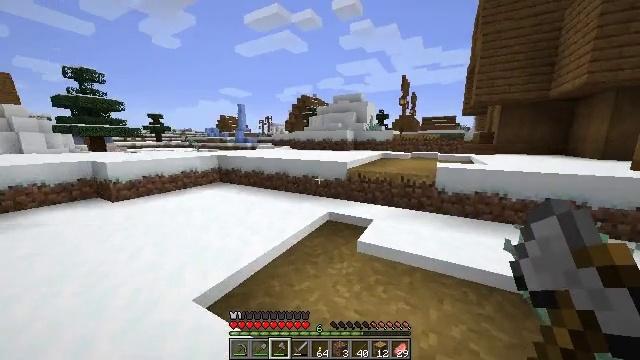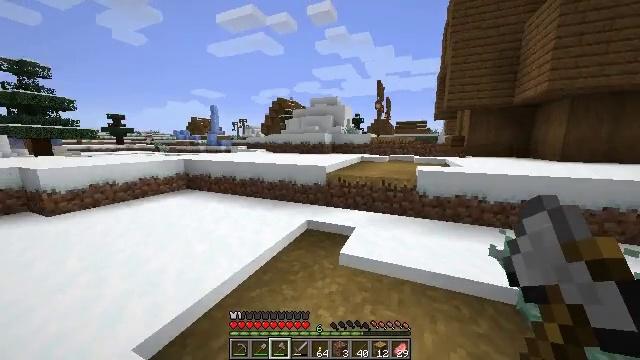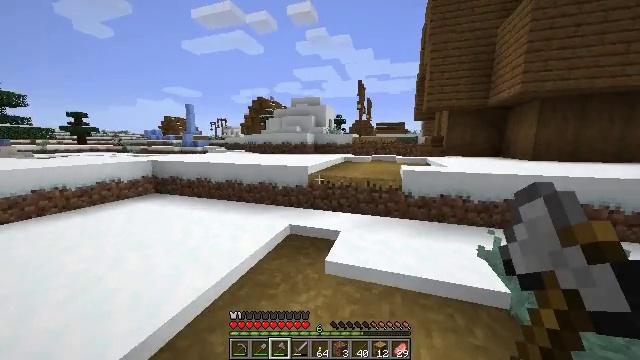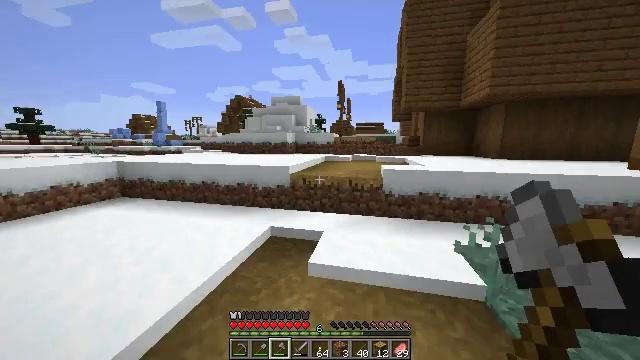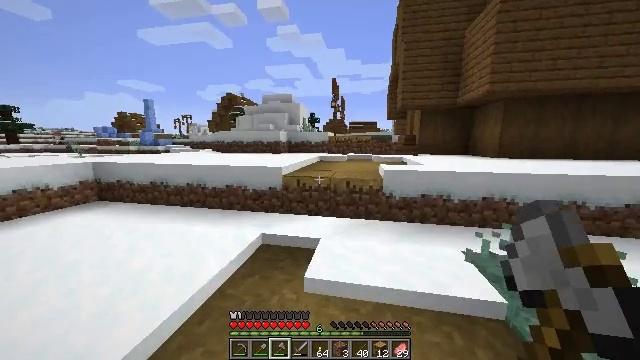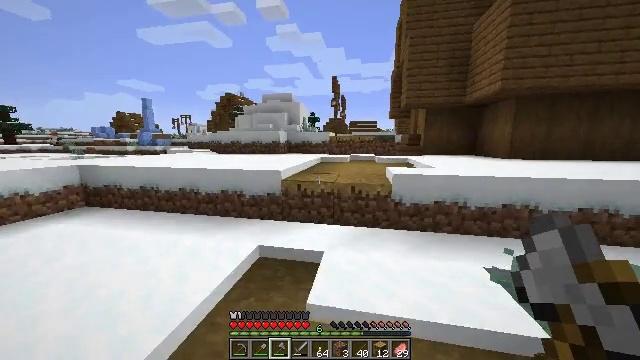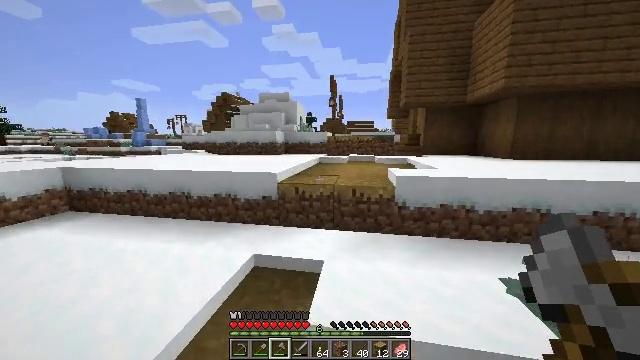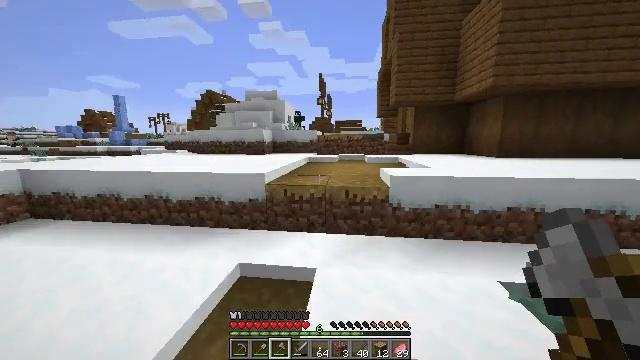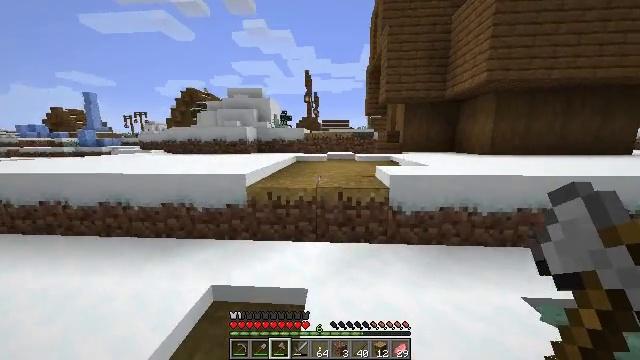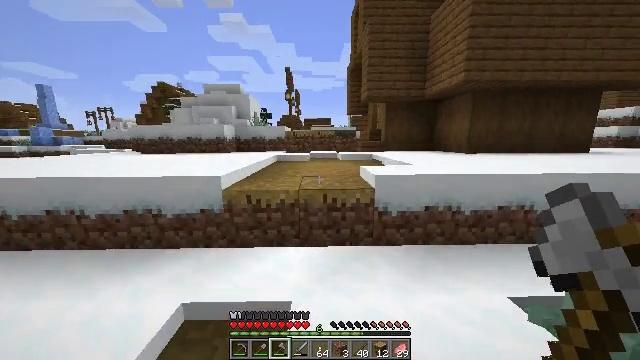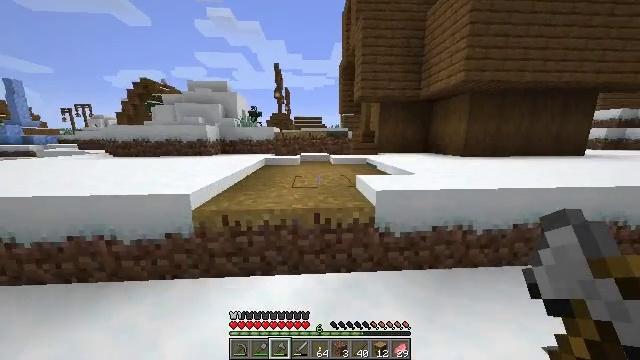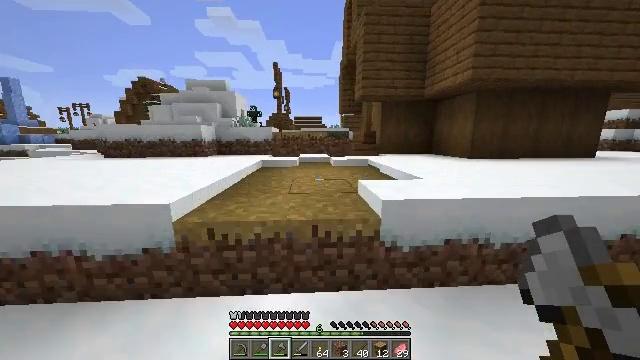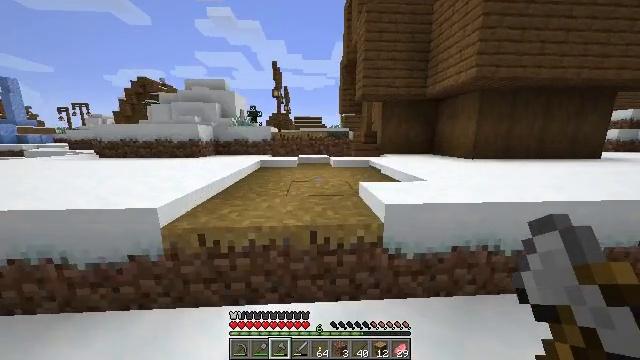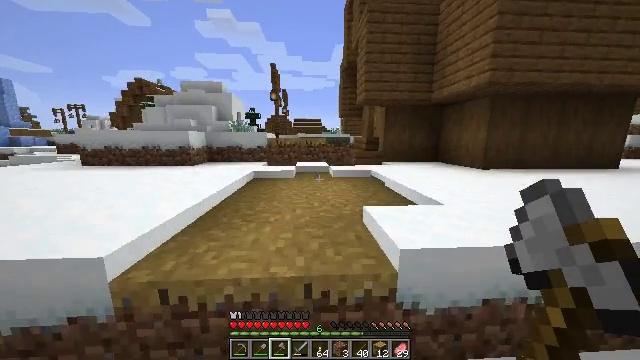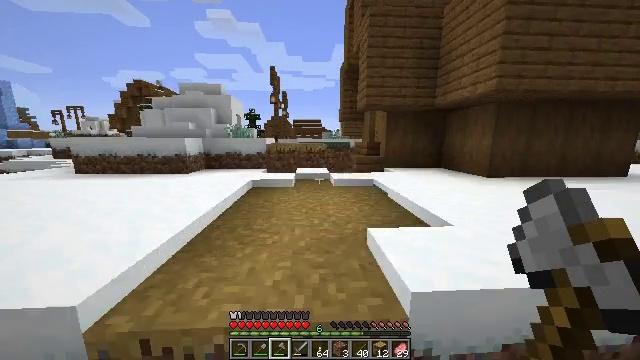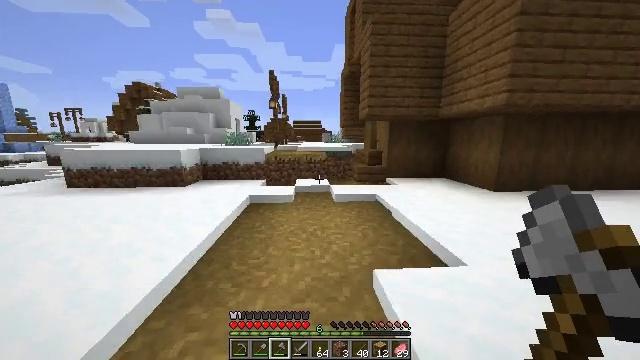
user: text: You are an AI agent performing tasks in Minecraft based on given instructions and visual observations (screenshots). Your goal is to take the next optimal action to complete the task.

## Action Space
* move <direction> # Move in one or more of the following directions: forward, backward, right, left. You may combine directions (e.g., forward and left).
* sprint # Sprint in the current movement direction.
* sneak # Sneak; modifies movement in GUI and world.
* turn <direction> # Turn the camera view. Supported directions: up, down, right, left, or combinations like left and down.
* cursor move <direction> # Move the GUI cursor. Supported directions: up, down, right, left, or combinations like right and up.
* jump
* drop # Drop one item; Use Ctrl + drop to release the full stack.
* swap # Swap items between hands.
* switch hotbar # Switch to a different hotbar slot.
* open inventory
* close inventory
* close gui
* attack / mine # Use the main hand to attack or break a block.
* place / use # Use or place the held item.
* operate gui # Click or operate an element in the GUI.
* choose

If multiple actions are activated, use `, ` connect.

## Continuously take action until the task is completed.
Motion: motion action
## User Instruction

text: Dig up potatoes from the soil.
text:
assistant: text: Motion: move forward, sprint, turn right
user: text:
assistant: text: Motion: move forward, sprint, turn right
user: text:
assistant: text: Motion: move forward, sprint, turn right
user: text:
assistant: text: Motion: move forward, sprint, turn right
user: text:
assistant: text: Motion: move forward, sprint
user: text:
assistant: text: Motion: move forward, sprint
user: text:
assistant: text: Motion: move forward, sprint, turn right
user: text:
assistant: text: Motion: move forward, sprint, turn right
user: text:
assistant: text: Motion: move forward, sprint, turn right
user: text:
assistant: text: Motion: move forward, sprint, turn right
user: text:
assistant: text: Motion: move forward, sprint
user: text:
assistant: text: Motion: move forward, sprint
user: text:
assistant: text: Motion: move forward, sprint, jump
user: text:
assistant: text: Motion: move forward, sprint, jump
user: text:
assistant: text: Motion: move forward, sprint, jump
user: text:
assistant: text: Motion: move forward, sprint, jump
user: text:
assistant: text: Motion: move forward, sprint, jump
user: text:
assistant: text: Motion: move forward, sprint, jump
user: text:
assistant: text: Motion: move forward, sprint, jump
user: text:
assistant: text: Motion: move forward, sprint
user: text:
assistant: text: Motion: move forward, sprint
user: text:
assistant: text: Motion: move forward, sprint
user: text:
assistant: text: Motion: move forward, sprint
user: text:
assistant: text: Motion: move forward, sprint
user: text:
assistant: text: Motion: move forward, sprint
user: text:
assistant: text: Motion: move forward, sprint
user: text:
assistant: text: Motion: move forward, sprint
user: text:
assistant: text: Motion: move forward, sprint
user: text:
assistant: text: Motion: move forward, sprint
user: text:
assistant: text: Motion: move forward, sprint